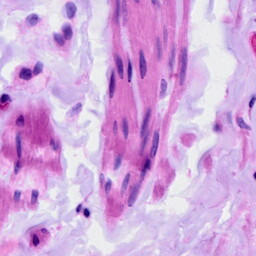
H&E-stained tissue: Ovarian